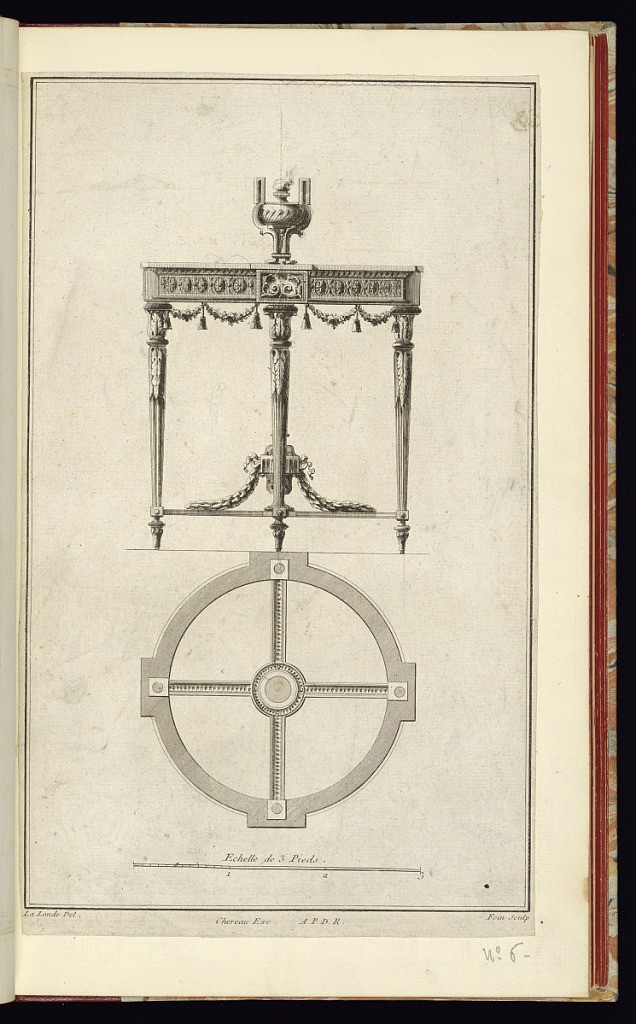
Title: Table Design
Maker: Richard de Lalonde, French, active 1780–96
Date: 1785-1788
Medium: Etching on off-white laid paper
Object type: Print
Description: Elevation of a round table with an incense burner on top. The front of the table is carved with a shell in the center, and a guilloche with rosettes along the sides; a garland of roses and tassels are draped along the bottom edge. The table has tapered, fluted legs with acanthus leaf ornamentation. The plan view of the table is indicated directly under the elevation. Below the plan is a scale bar of three French feet ("Echelle de 3 Pieds"). The plate is signed but the print has been trimmed and the numbering is no longer visible. Another version of the plate, however, indicates it is number E6 in the series.